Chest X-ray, AP view. Patient: 21 years old, sex F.
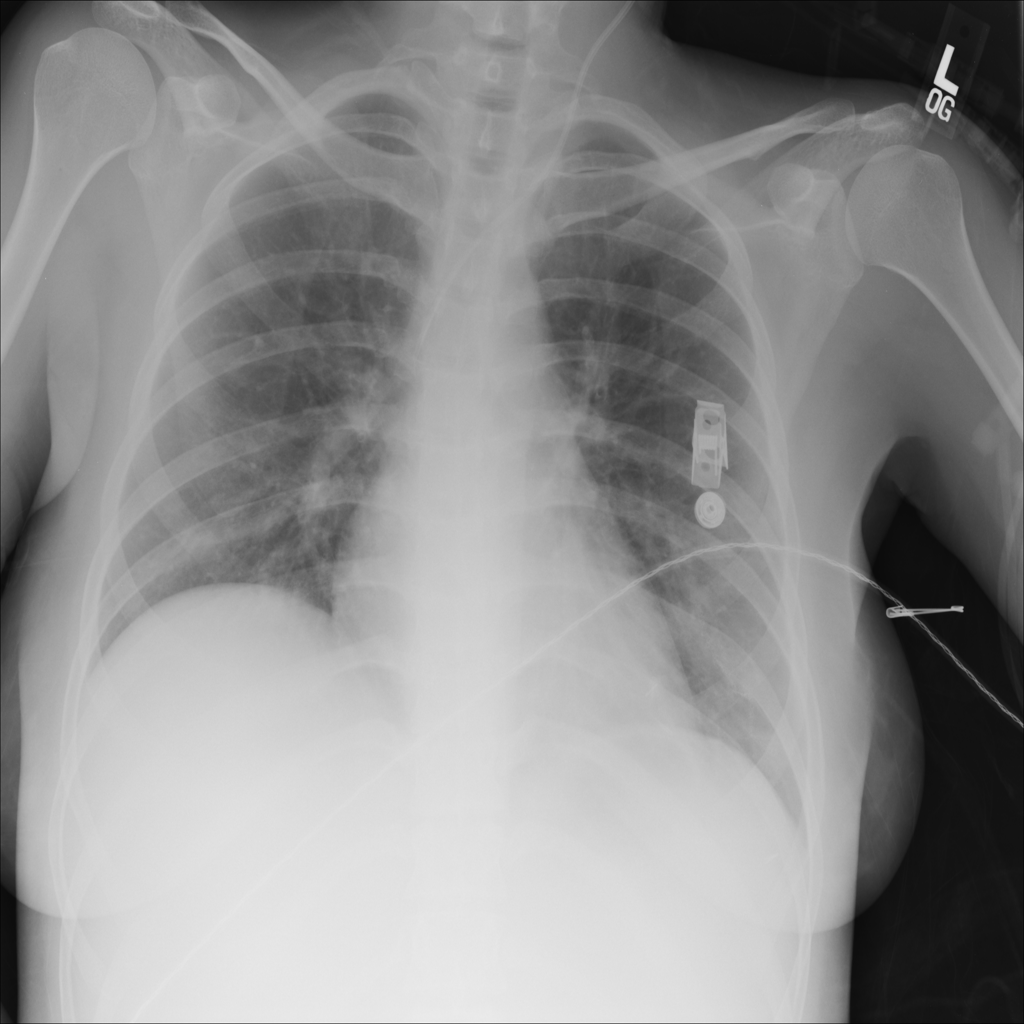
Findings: No Finding